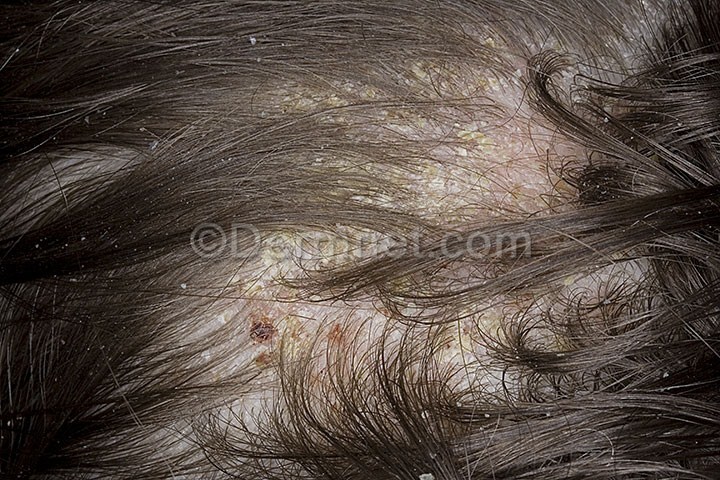
Disease: Tinea Ringworm Candidiasis and other Fungal Infections